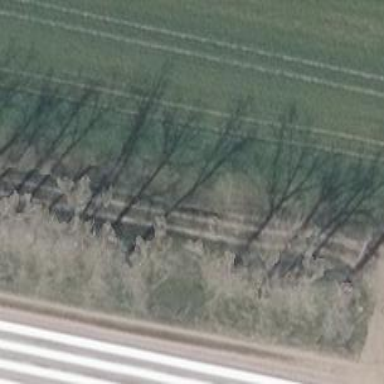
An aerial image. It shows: Ground track with grade 4 track type.